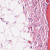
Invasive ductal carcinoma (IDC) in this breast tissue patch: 0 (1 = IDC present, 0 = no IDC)